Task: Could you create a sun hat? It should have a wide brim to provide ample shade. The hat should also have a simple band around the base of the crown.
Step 129:
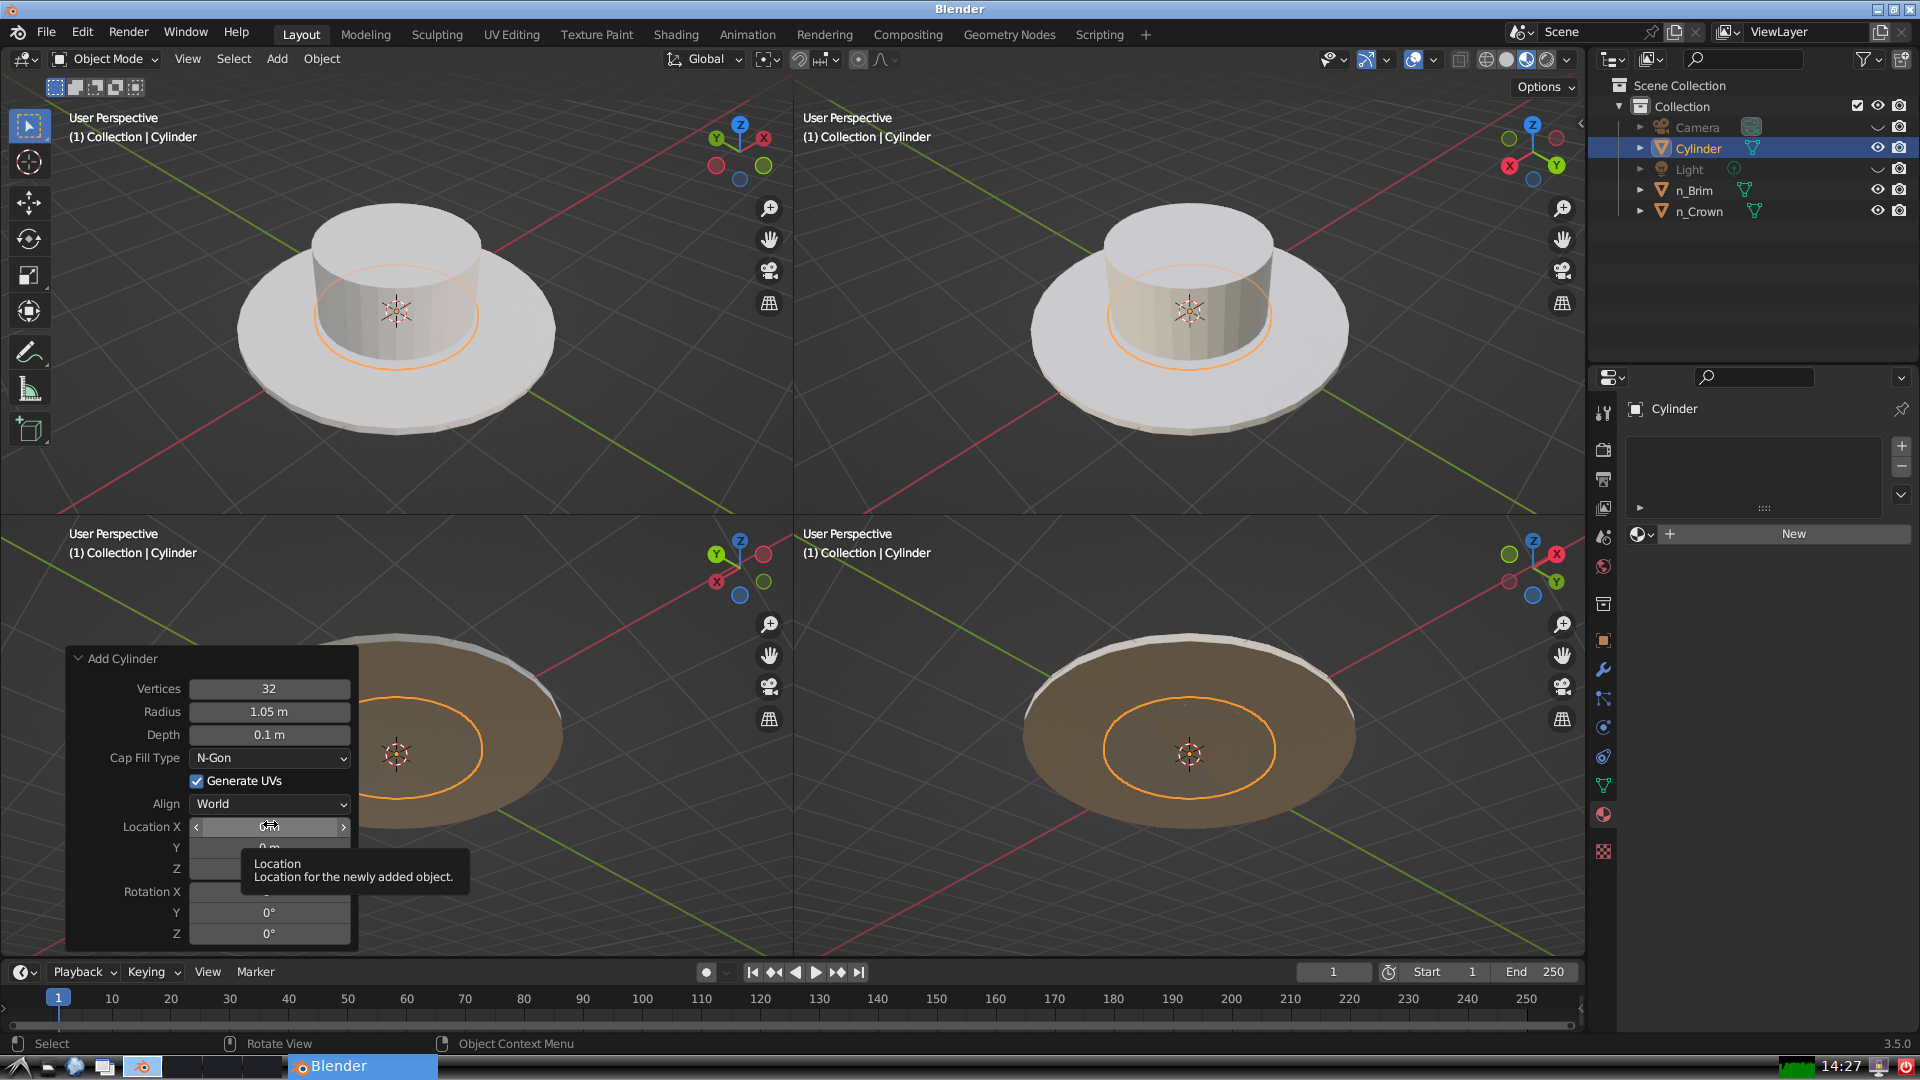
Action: click: no